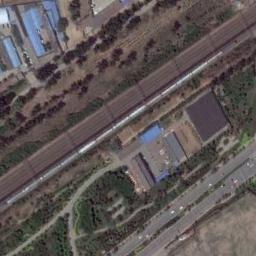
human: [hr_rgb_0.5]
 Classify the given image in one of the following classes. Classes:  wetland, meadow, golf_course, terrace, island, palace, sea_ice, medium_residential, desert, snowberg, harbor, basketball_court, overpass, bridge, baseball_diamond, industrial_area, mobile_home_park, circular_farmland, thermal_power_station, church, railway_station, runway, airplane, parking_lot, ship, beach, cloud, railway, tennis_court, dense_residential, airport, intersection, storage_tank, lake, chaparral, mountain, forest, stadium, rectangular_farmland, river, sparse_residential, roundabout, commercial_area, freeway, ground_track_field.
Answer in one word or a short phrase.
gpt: railway